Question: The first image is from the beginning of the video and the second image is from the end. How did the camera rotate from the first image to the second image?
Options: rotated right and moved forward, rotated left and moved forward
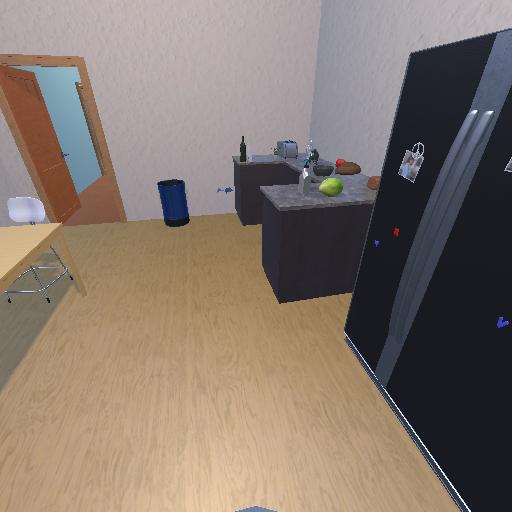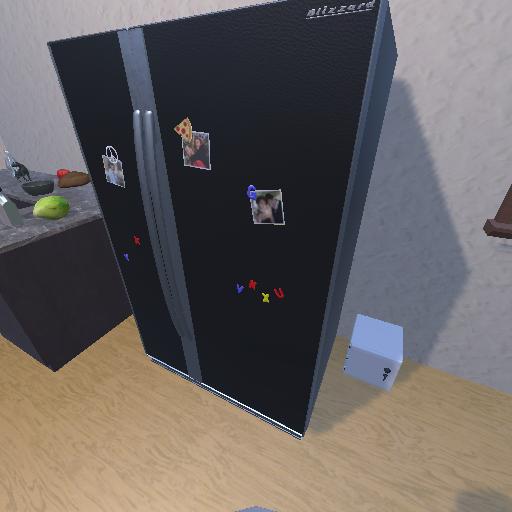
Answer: rotated right and moved forward